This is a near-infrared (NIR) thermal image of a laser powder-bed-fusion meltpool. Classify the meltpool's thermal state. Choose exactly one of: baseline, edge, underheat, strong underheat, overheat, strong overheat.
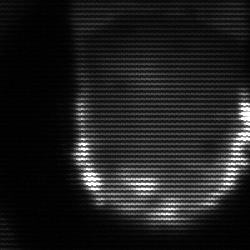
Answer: baseline